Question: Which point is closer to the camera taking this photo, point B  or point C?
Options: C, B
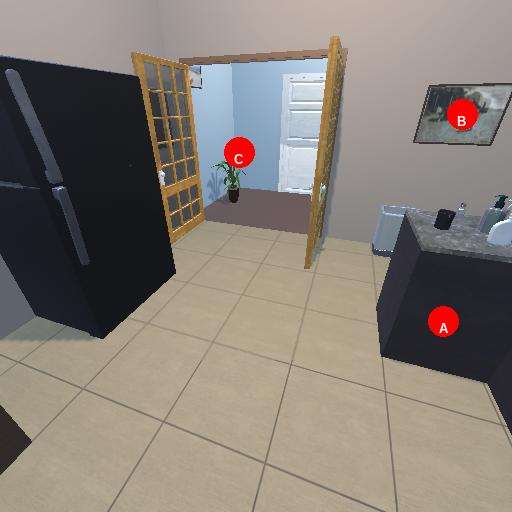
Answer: C